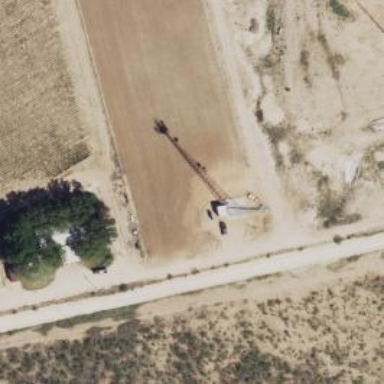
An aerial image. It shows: Mast structure.